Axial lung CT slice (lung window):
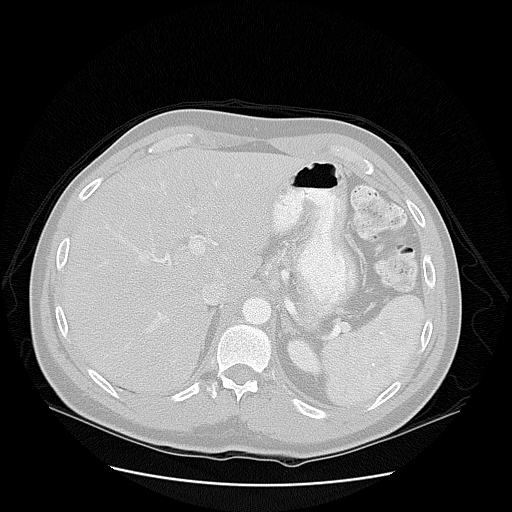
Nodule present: no